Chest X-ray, PA view. Patient: 42 years old, sex F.
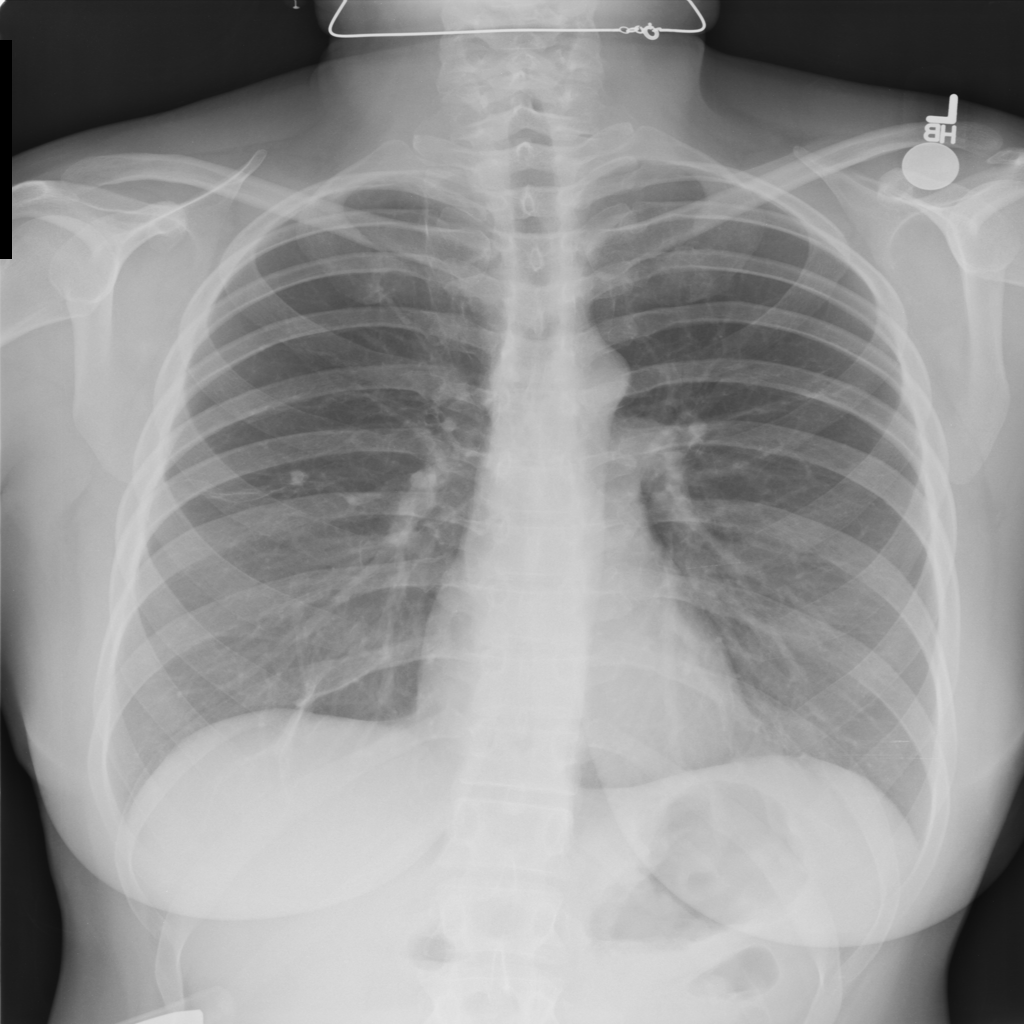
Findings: No Finding